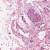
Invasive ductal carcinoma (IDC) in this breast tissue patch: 0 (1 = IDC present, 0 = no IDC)